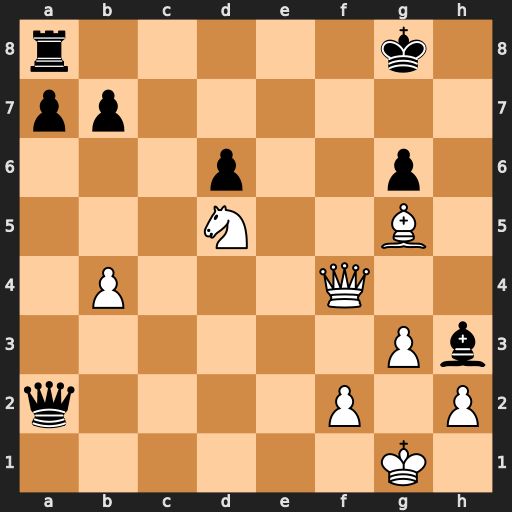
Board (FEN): r5k1/pp6/3p2p1/3N2B1/1P3Q2/6Pb/q4P1P/6K1
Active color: w
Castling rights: -
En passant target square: -
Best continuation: Ne7+ Kh7 Qh4+